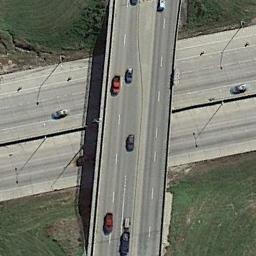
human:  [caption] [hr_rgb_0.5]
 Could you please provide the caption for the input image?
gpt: The cross-line overpass is over the road on the lawn .

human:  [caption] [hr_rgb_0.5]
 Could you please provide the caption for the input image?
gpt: The overpass is next to the grass with some cars .

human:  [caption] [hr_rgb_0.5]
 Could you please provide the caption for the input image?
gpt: There are green meadows around the overpass .

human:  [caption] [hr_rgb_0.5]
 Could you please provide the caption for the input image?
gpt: Several cars are on the overpass .

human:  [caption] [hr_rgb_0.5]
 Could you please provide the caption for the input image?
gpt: The two overpasses in the picture form a heart shape .